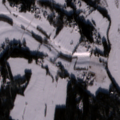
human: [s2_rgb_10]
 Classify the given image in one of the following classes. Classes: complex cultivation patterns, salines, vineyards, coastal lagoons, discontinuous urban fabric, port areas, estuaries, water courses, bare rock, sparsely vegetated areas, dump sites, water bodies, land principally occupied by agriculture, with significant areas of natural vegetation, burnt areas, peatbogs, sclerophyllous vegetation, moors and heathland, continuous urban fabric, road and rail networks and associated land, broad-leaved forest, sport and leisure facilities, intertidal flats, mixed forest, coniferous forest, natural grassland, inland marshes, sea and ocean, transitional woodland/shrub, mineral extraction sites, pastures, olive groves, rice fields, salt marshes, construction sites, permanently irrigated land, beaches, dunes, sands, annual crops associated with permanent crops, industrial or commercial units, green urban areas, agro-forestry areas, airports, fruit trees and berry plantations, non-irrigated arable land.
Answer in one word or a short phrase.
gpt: non-irrigated arable land, land principally occupied by agriculture, with significant areas of natural vegetation, coniferous forest, water courses